RGB frame:
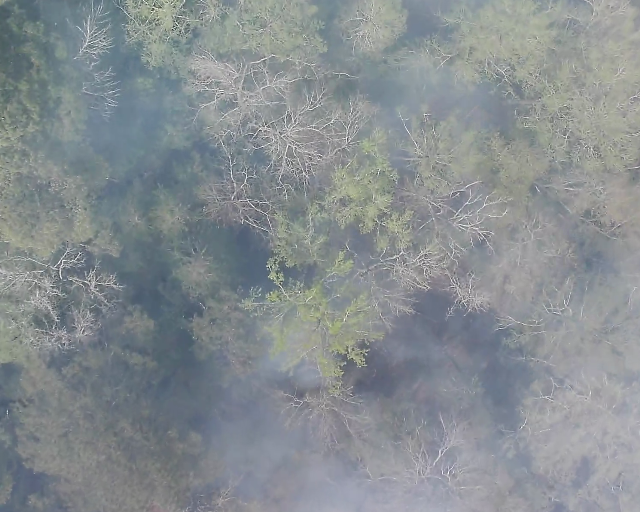
Thermal frame:
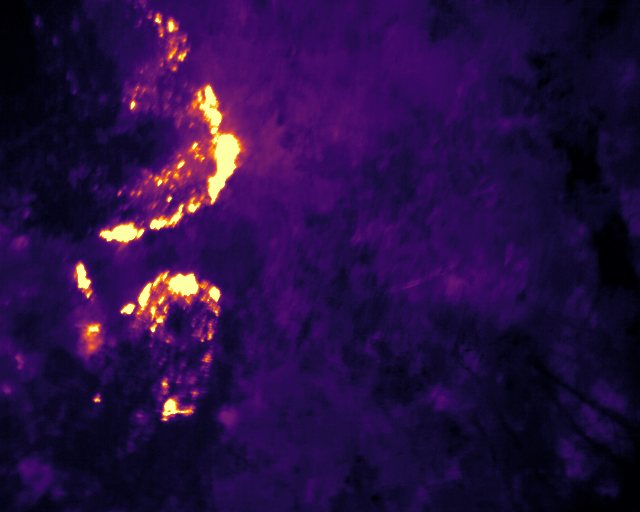
Captured: 2026-02-26 03:44:32
Pixels at or above 80 °C: 1771 (fraction of frame: 0.005405)